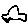
Label: car